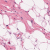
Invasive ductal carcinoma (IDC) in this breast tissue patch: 0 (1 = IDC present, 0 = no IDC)